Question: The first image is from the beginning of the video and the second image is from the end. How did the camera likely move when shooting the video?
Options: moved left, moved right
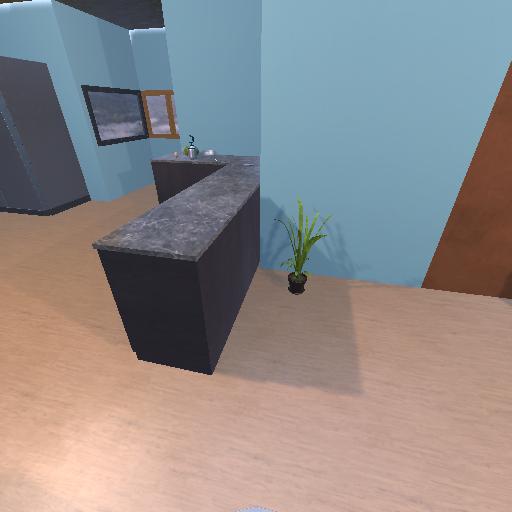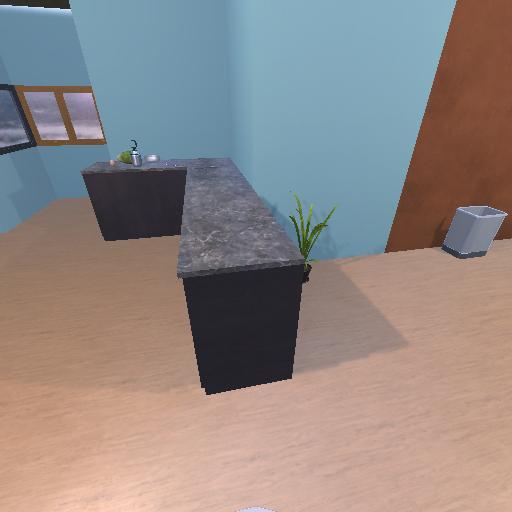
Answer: moved left